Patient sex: F
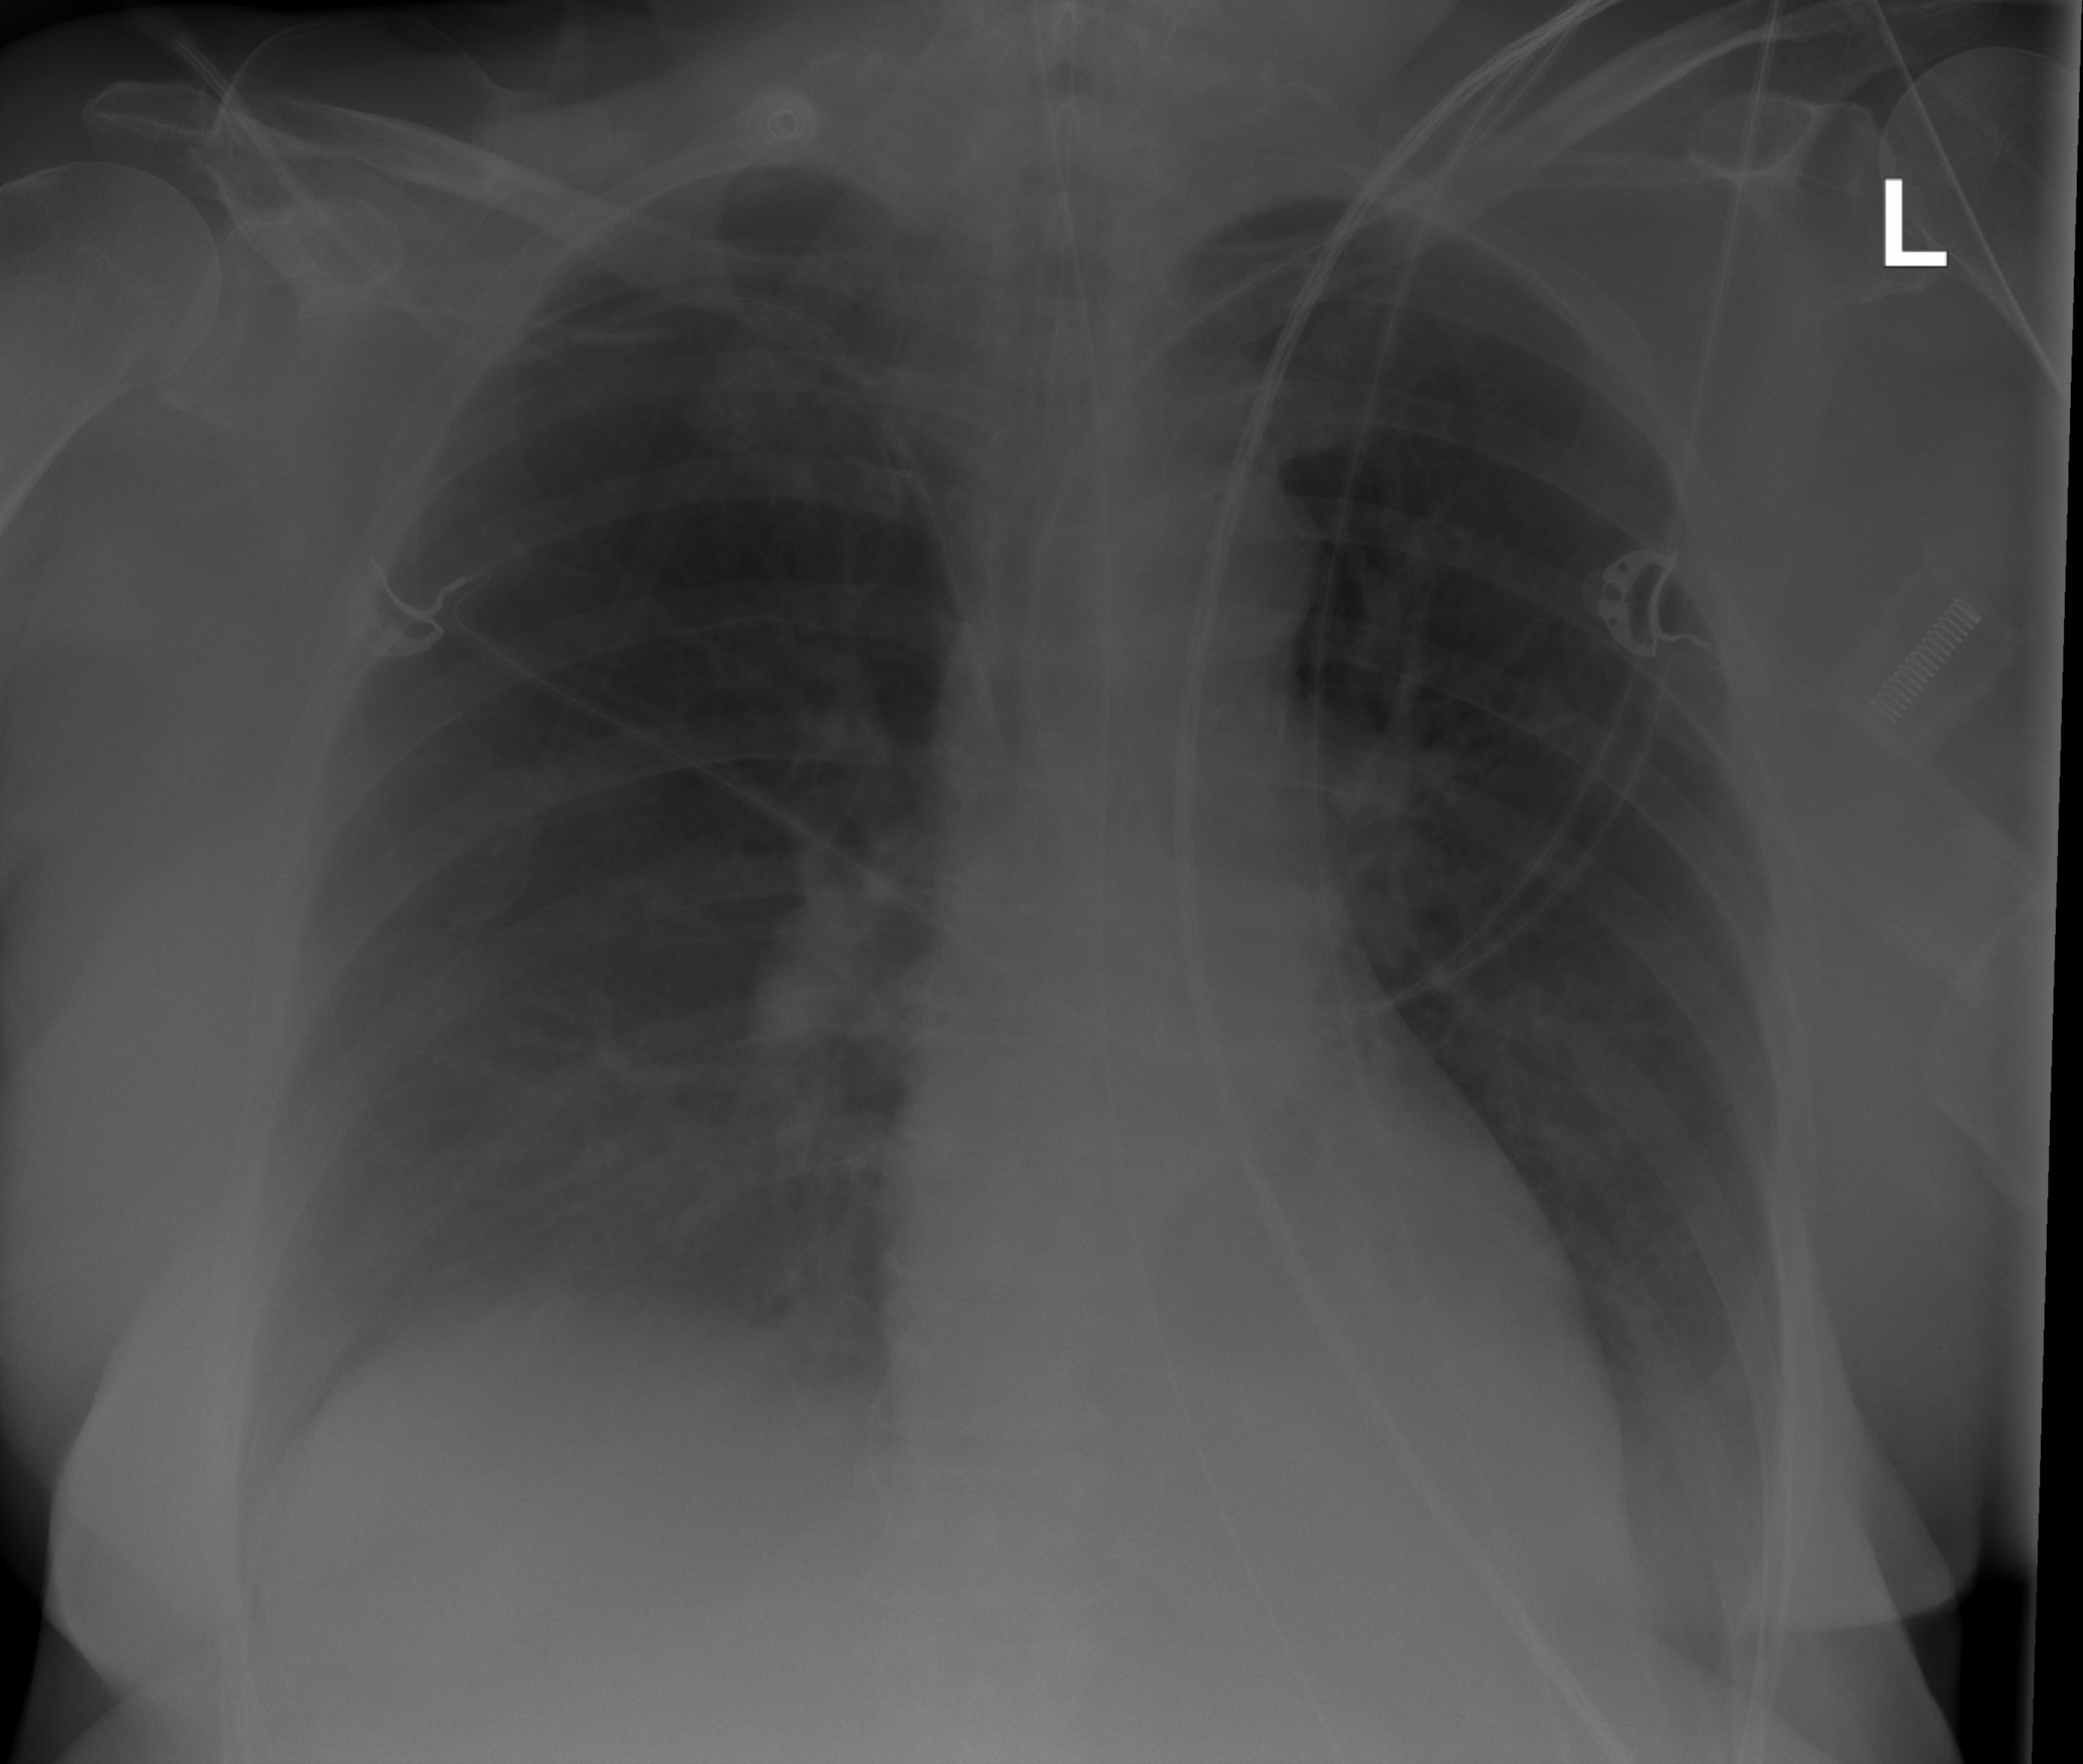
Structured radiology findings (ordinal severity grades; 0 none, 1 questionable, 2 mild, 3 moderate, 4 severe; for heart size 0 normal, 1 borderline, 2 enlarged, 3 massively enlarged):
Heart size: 0
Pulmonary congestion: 0
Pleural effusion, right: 2
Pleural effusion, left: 2
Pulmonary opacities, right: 0
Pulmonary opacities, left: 0
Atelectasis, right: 2
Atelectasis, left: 2